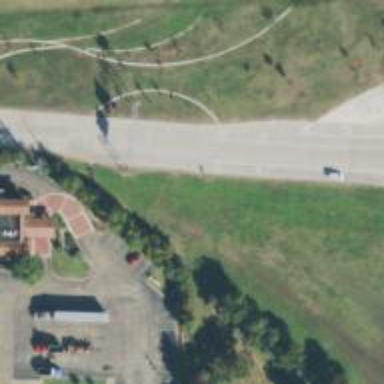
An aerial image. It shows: Secondary road with frontage road alongside.